Question: I have begun to see a type of class explorer at top of my .java file (beneath .java file name tab) in eclipse. Attached is a screen shot, I want to hide view behind the blue line.
Thank you.

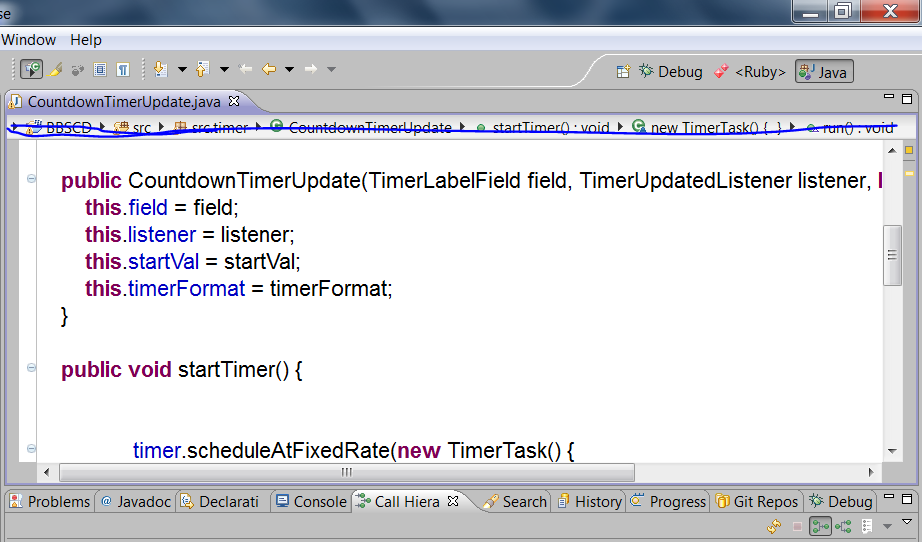
Answer: The button shown at the top left of your screenshot ...